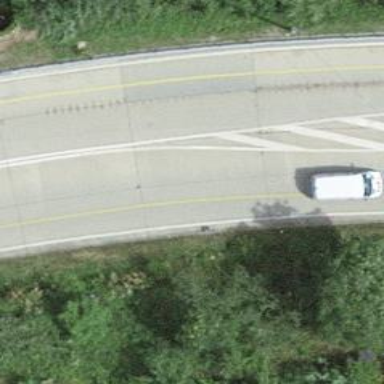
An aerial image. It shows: Primary highway with asphalt surface and designated cycle lane.